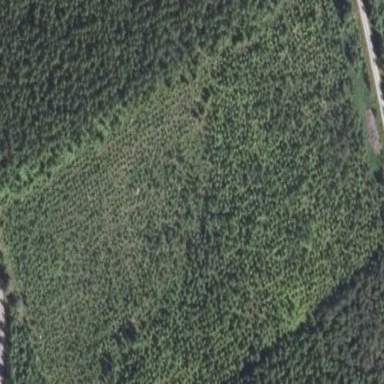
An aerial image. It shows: Clearcut man-made area surrounded by scrub vegetation.